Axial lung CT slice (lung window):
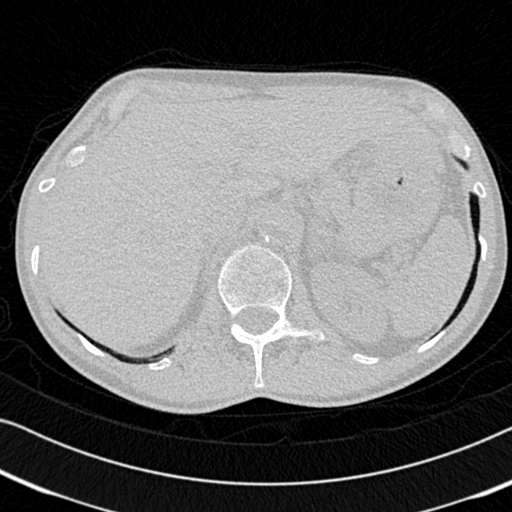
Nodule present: no